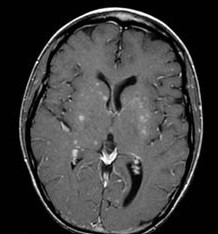
Label: notumor